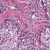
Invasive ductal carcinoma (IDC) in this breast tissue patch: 1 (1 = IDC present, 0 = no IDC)